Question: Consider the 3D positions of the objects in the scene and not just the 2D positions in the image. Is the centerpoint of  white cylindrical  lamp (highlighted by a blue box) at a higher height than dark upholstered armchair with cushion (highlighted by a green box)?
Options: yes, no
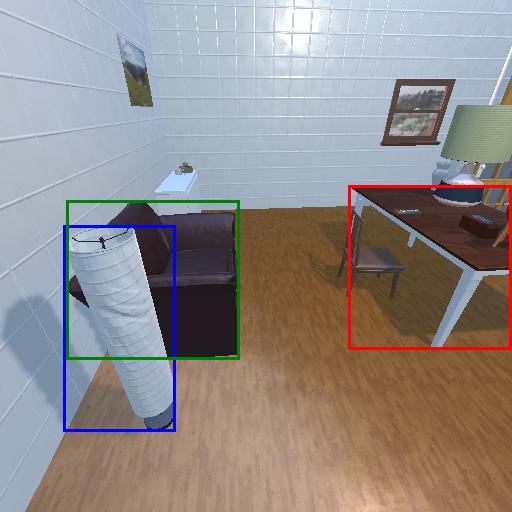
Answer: yes